Question: I have a subscription, I collect card details on signup with a 7 day trial, after which the subscription bills monthly.
From what I understand the subscription API is not SCA compliant. Instead
1. An off_session payment Intent must first be setup when collecting card details.
2. At the end of each month a scheduler must be triggered to attempt to charge the registered card.
Is this the case? Am I now responsible for scheduling payments?
---
## Update
For those who want some starter code, <URL>.

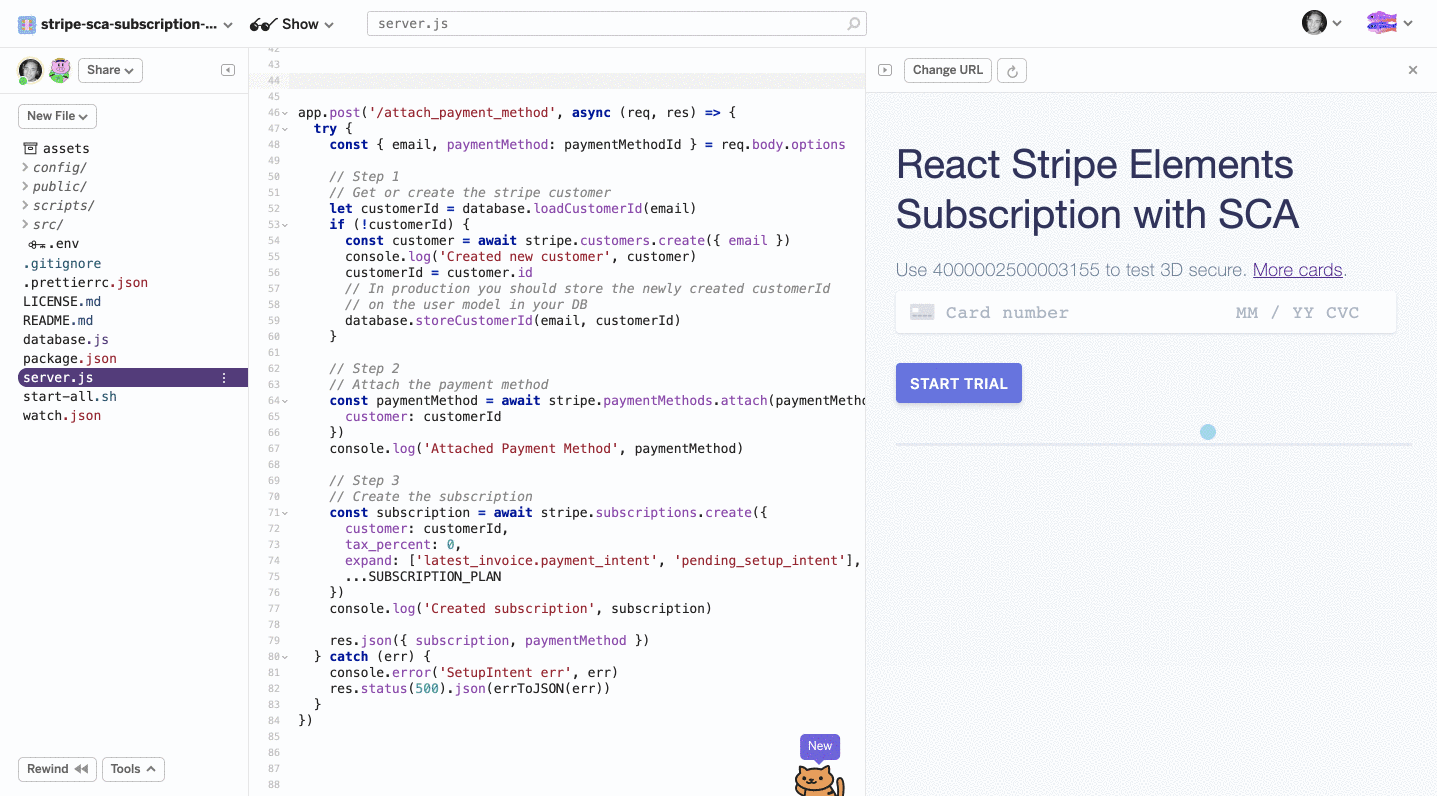
Answer: It's not true that Stripe's Subscription API is not SCA-ready, it is, and you don't have to set up your own scheduling like that. The docs you linked to are generally aimed at processing one-off payments(like saving a customer's details and then allowing them to use them again when they re-visit your site to purchase something new, for example) as opposed to recurring ones.
<URL> describes how to set up a subscription in a way that is SCA-ready. While the customer is on-session on your payment page, you collect card details and create a subscription for the customer, which will generally attempt a payment for the first billing period. You then check the status of the subscription after it's created, and handle the outcomes:
- 'active'- <URL>'pending_setup_intent'
You can also instead use Stripe Checkout to easily collect payment details and set up a customer and subscription for you, while also handling any initial authentication that's needed : <URL>
As for the recurring payments, Billing can handle that for you. You can configure you settings to <URL> if it's encountered on a recurring payment. So you can absolutely build an SCA-ready solution with the subscriptions API on Stripe.